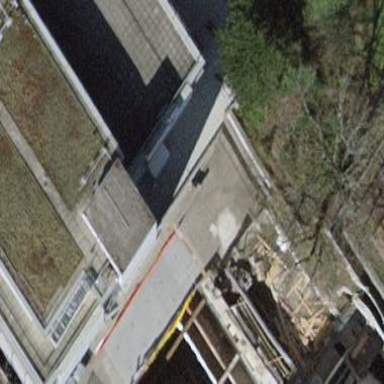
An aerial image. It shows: View of roof of building.